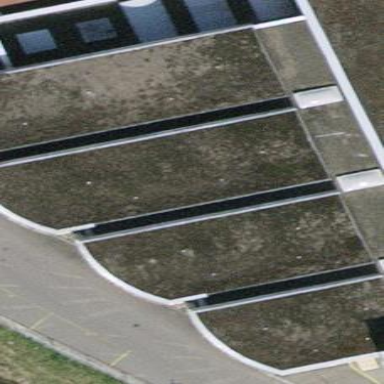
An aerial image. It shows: Office building.